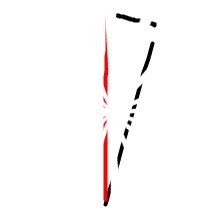
Shape: triangle